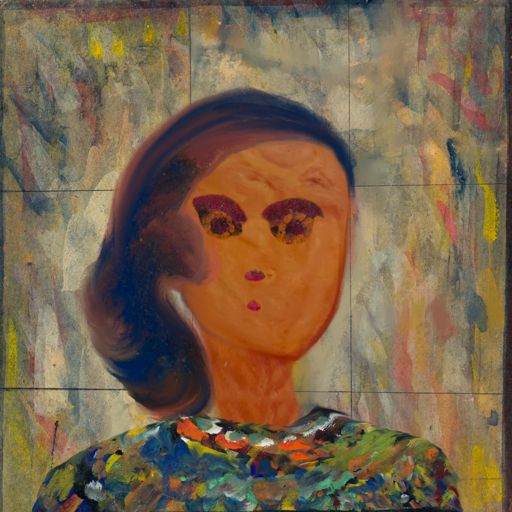
Background: GypsyMother, Head And Neck Front: Pious_Lady, Face Front: Doll, Bust: An_Impression, Hair Front: Mother_And_Son_Son, Head Accessory: Blank, Second Necklace: Blank, Necklace: Blank, Baby: Blank